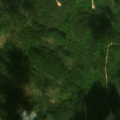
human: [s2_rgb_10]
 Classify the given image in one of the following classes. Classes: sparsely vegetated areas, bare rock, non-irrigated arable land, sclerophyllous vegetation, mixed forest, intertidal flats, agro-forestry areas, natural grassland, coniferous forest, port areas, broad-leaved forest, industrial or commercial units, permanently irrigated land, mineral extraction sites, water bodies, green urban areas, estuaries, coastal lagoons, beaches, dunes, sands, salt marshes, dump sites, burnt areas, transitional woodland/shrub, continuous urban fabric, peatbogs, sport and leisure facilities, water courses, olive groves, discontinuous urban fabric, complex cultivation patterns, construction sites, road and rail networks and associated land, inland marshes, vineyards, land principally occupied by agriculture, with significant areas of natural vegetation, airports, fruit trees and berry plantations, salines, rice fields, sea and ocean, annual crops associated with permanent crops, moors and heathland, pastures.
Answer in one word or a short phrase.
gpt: coniferous forest, mixed forest